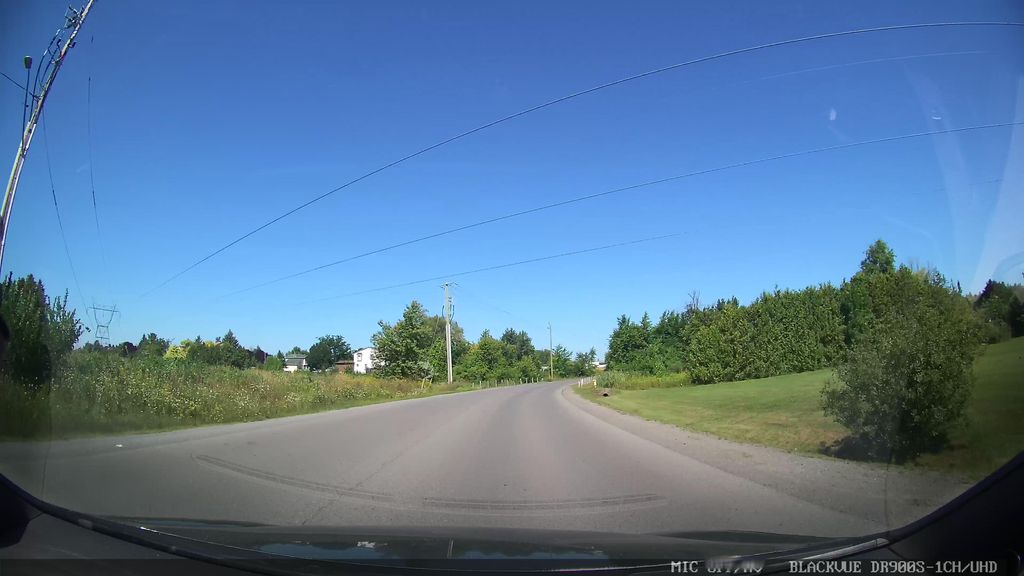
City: ottawa-gatineau